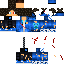
A male human skin with dark skin, wearing brown long hair dressed in a blue hoodie and black pants, featuring a closed mouth.